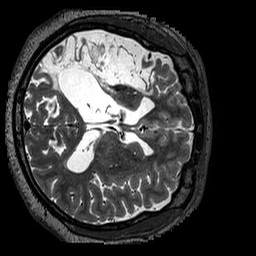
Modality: T2w
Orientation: axial
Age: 46
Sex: male
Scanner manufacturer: siemens
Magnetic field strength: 3 T
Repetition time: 3.2 s
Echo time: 0.567 s